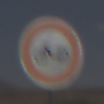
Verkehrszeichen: VerbotMofas
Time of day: Midday
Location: Outdoor (Nature)
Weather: PartlyCloudy
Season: NotSpecified
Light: Natural